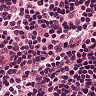
Metastatic tissue present: no